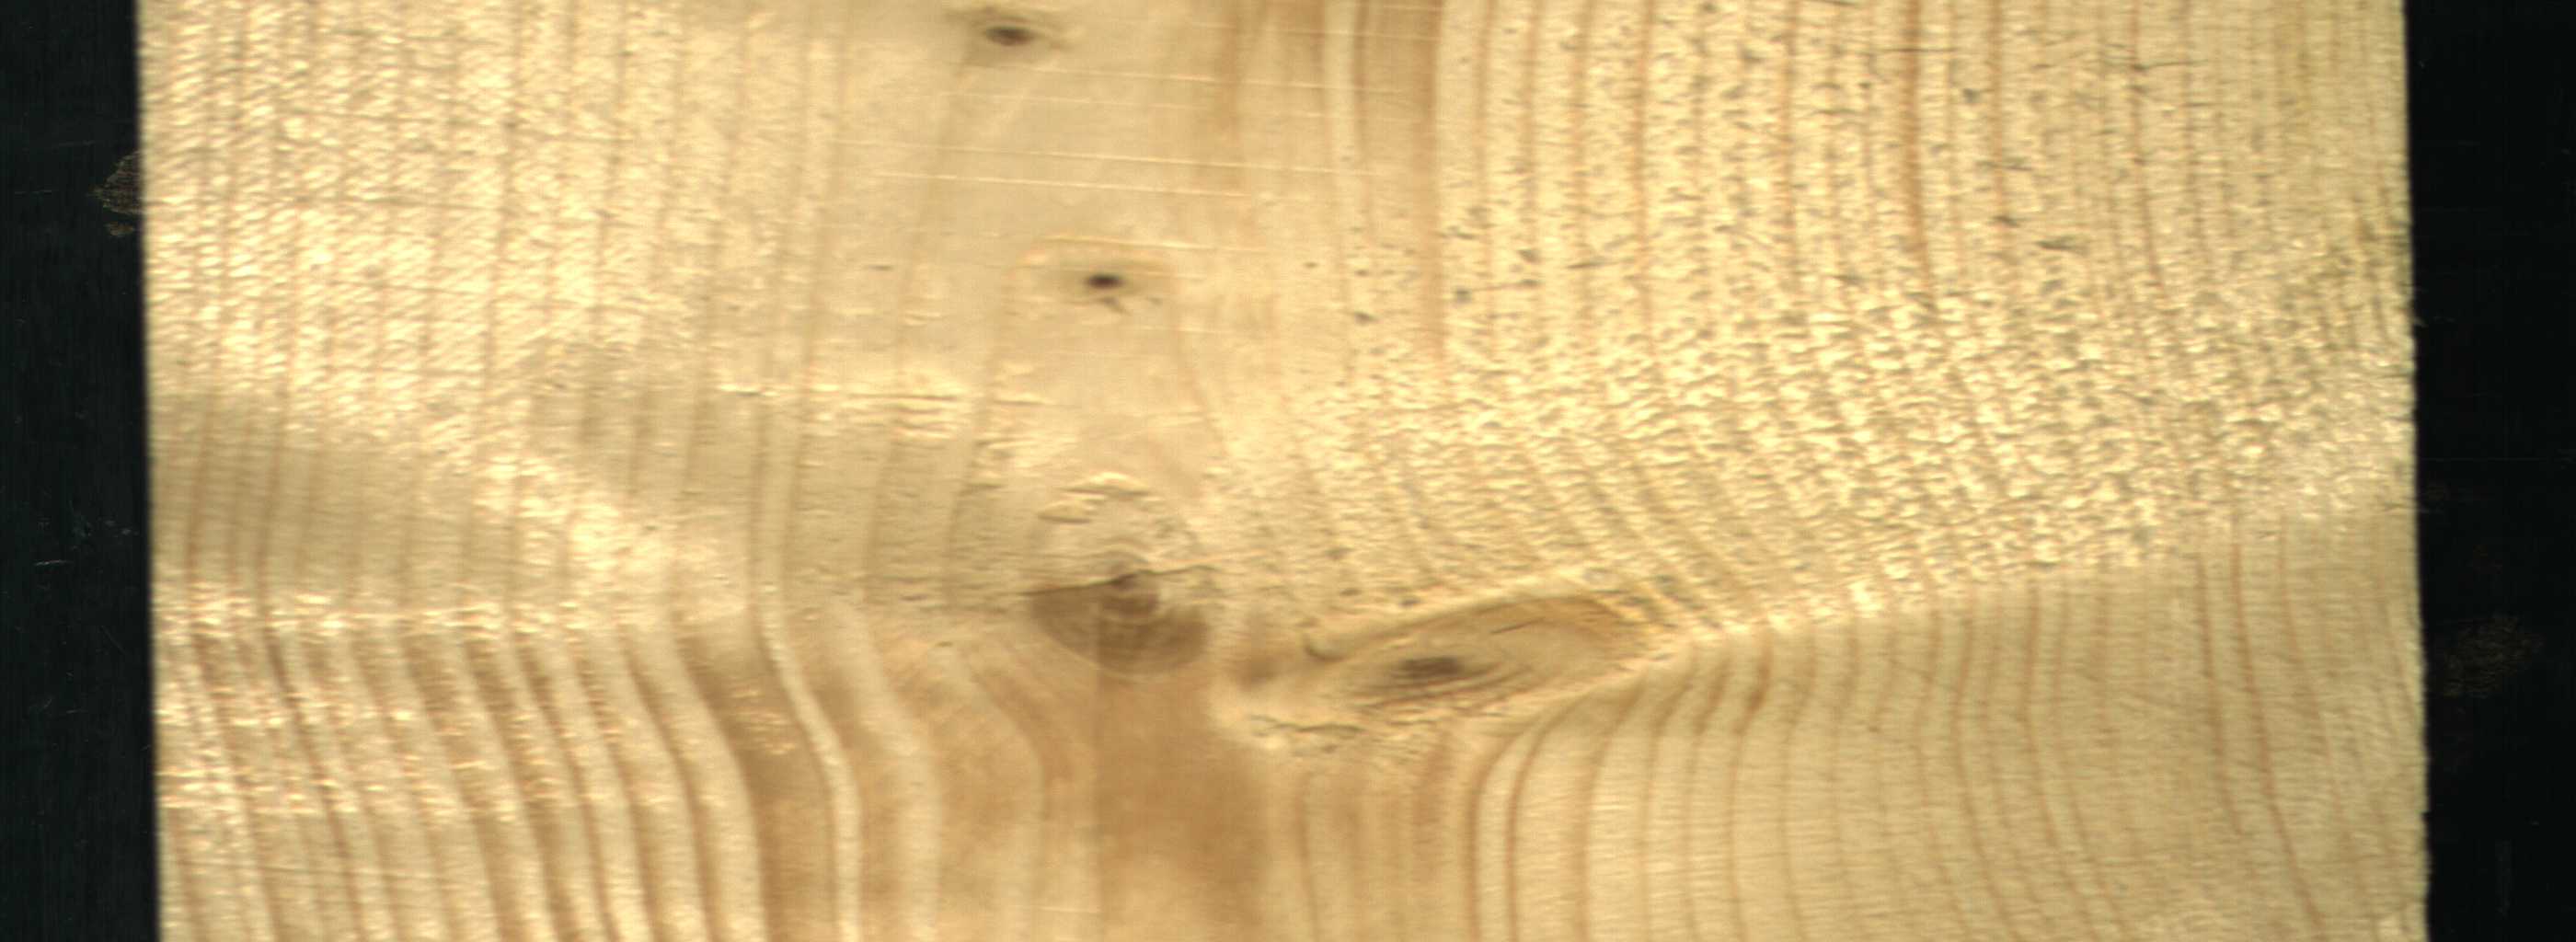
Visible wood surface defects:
Live_Knot
Live_Knot
Live_Knot
Live_Knot